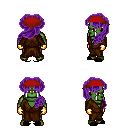
a pixel art fantasy rpg character, male body template, orc, green skin, brown robe, metal pants, purple princess hairstyle, red bandana, gold gloves, black slippers, four views (front, back, left, right), 2x2 character sprite sheet, small pixel art, hard edges, no anti-aliasing